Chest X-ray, AP view. Patient: 41 years old, sex F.
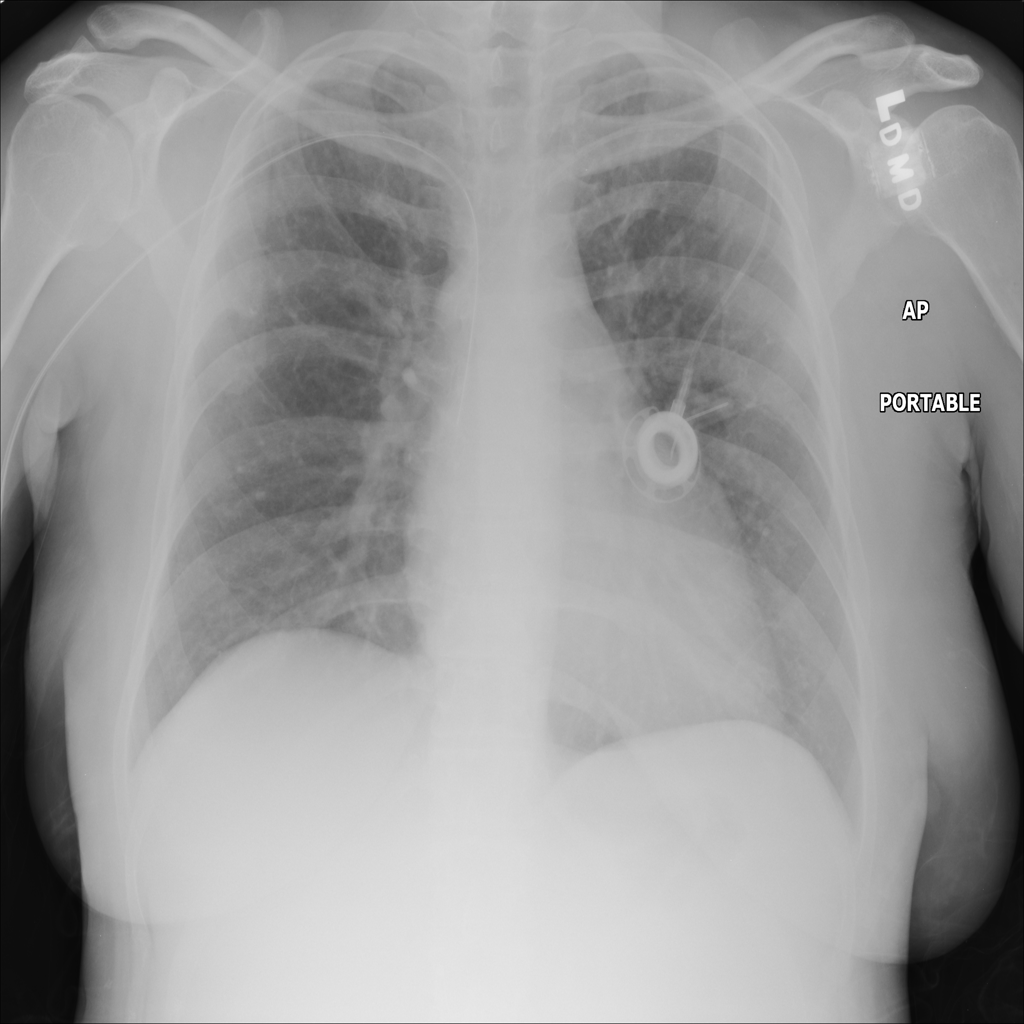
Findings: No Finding